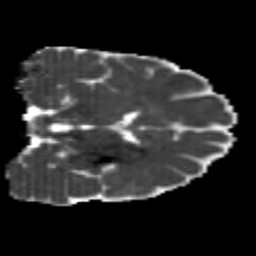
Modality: MD
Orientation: coronal
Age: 26
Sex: male
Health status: healthy
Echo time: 0.074 s